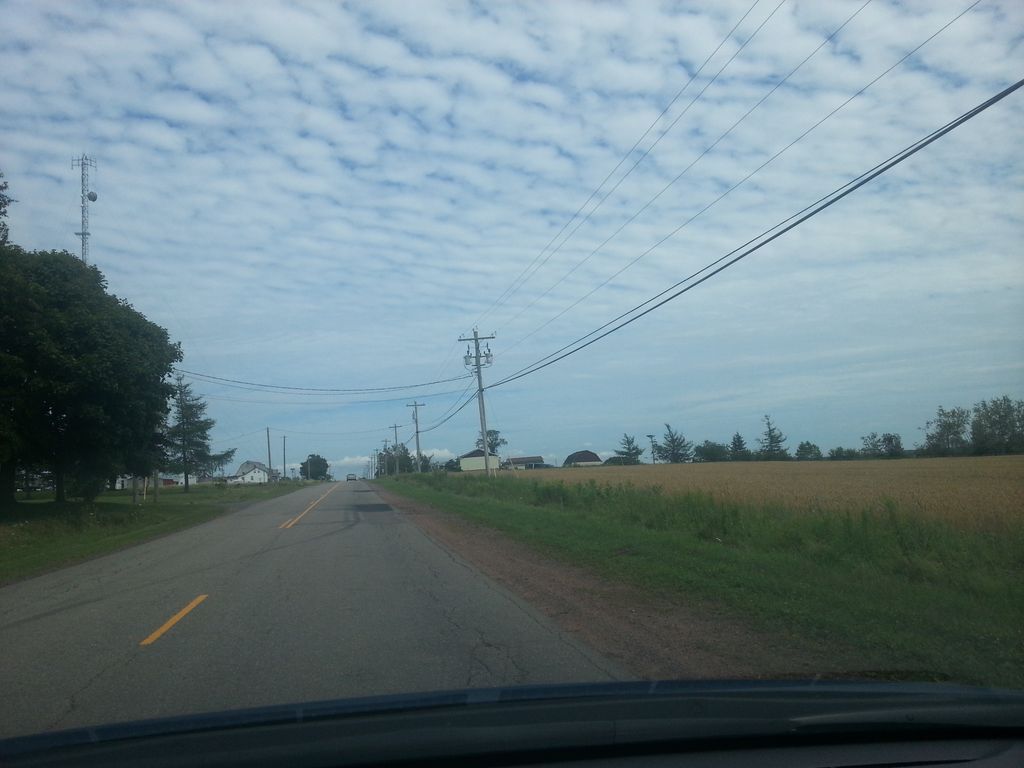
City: charlottetown